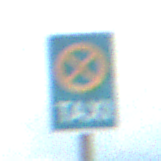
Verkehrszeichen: Taxenstand
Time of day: MorningAfternoon
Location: Outdoor (Nature)
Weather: PartlyCloudy
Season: NotSpecified
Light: Natural